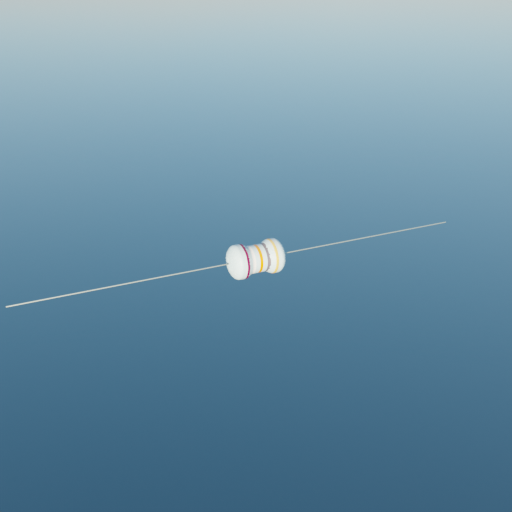
Resistor colour bands (in order): brown, white, orange, gray, gold